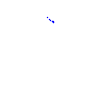
Particle: kaon